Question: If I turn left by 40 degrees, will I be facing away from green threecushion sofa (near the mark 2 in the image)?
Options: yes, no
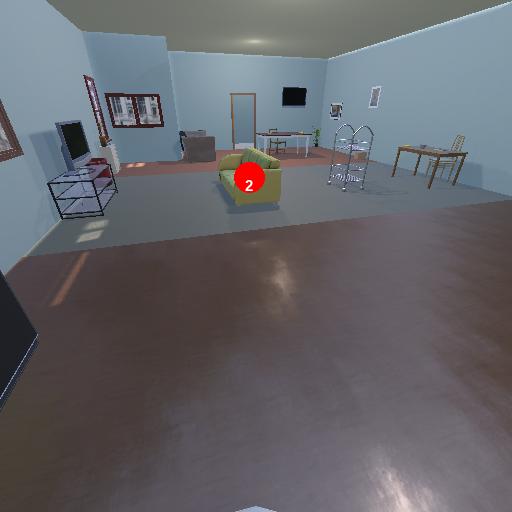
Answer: yes